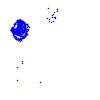
Particle: electron